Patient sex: M
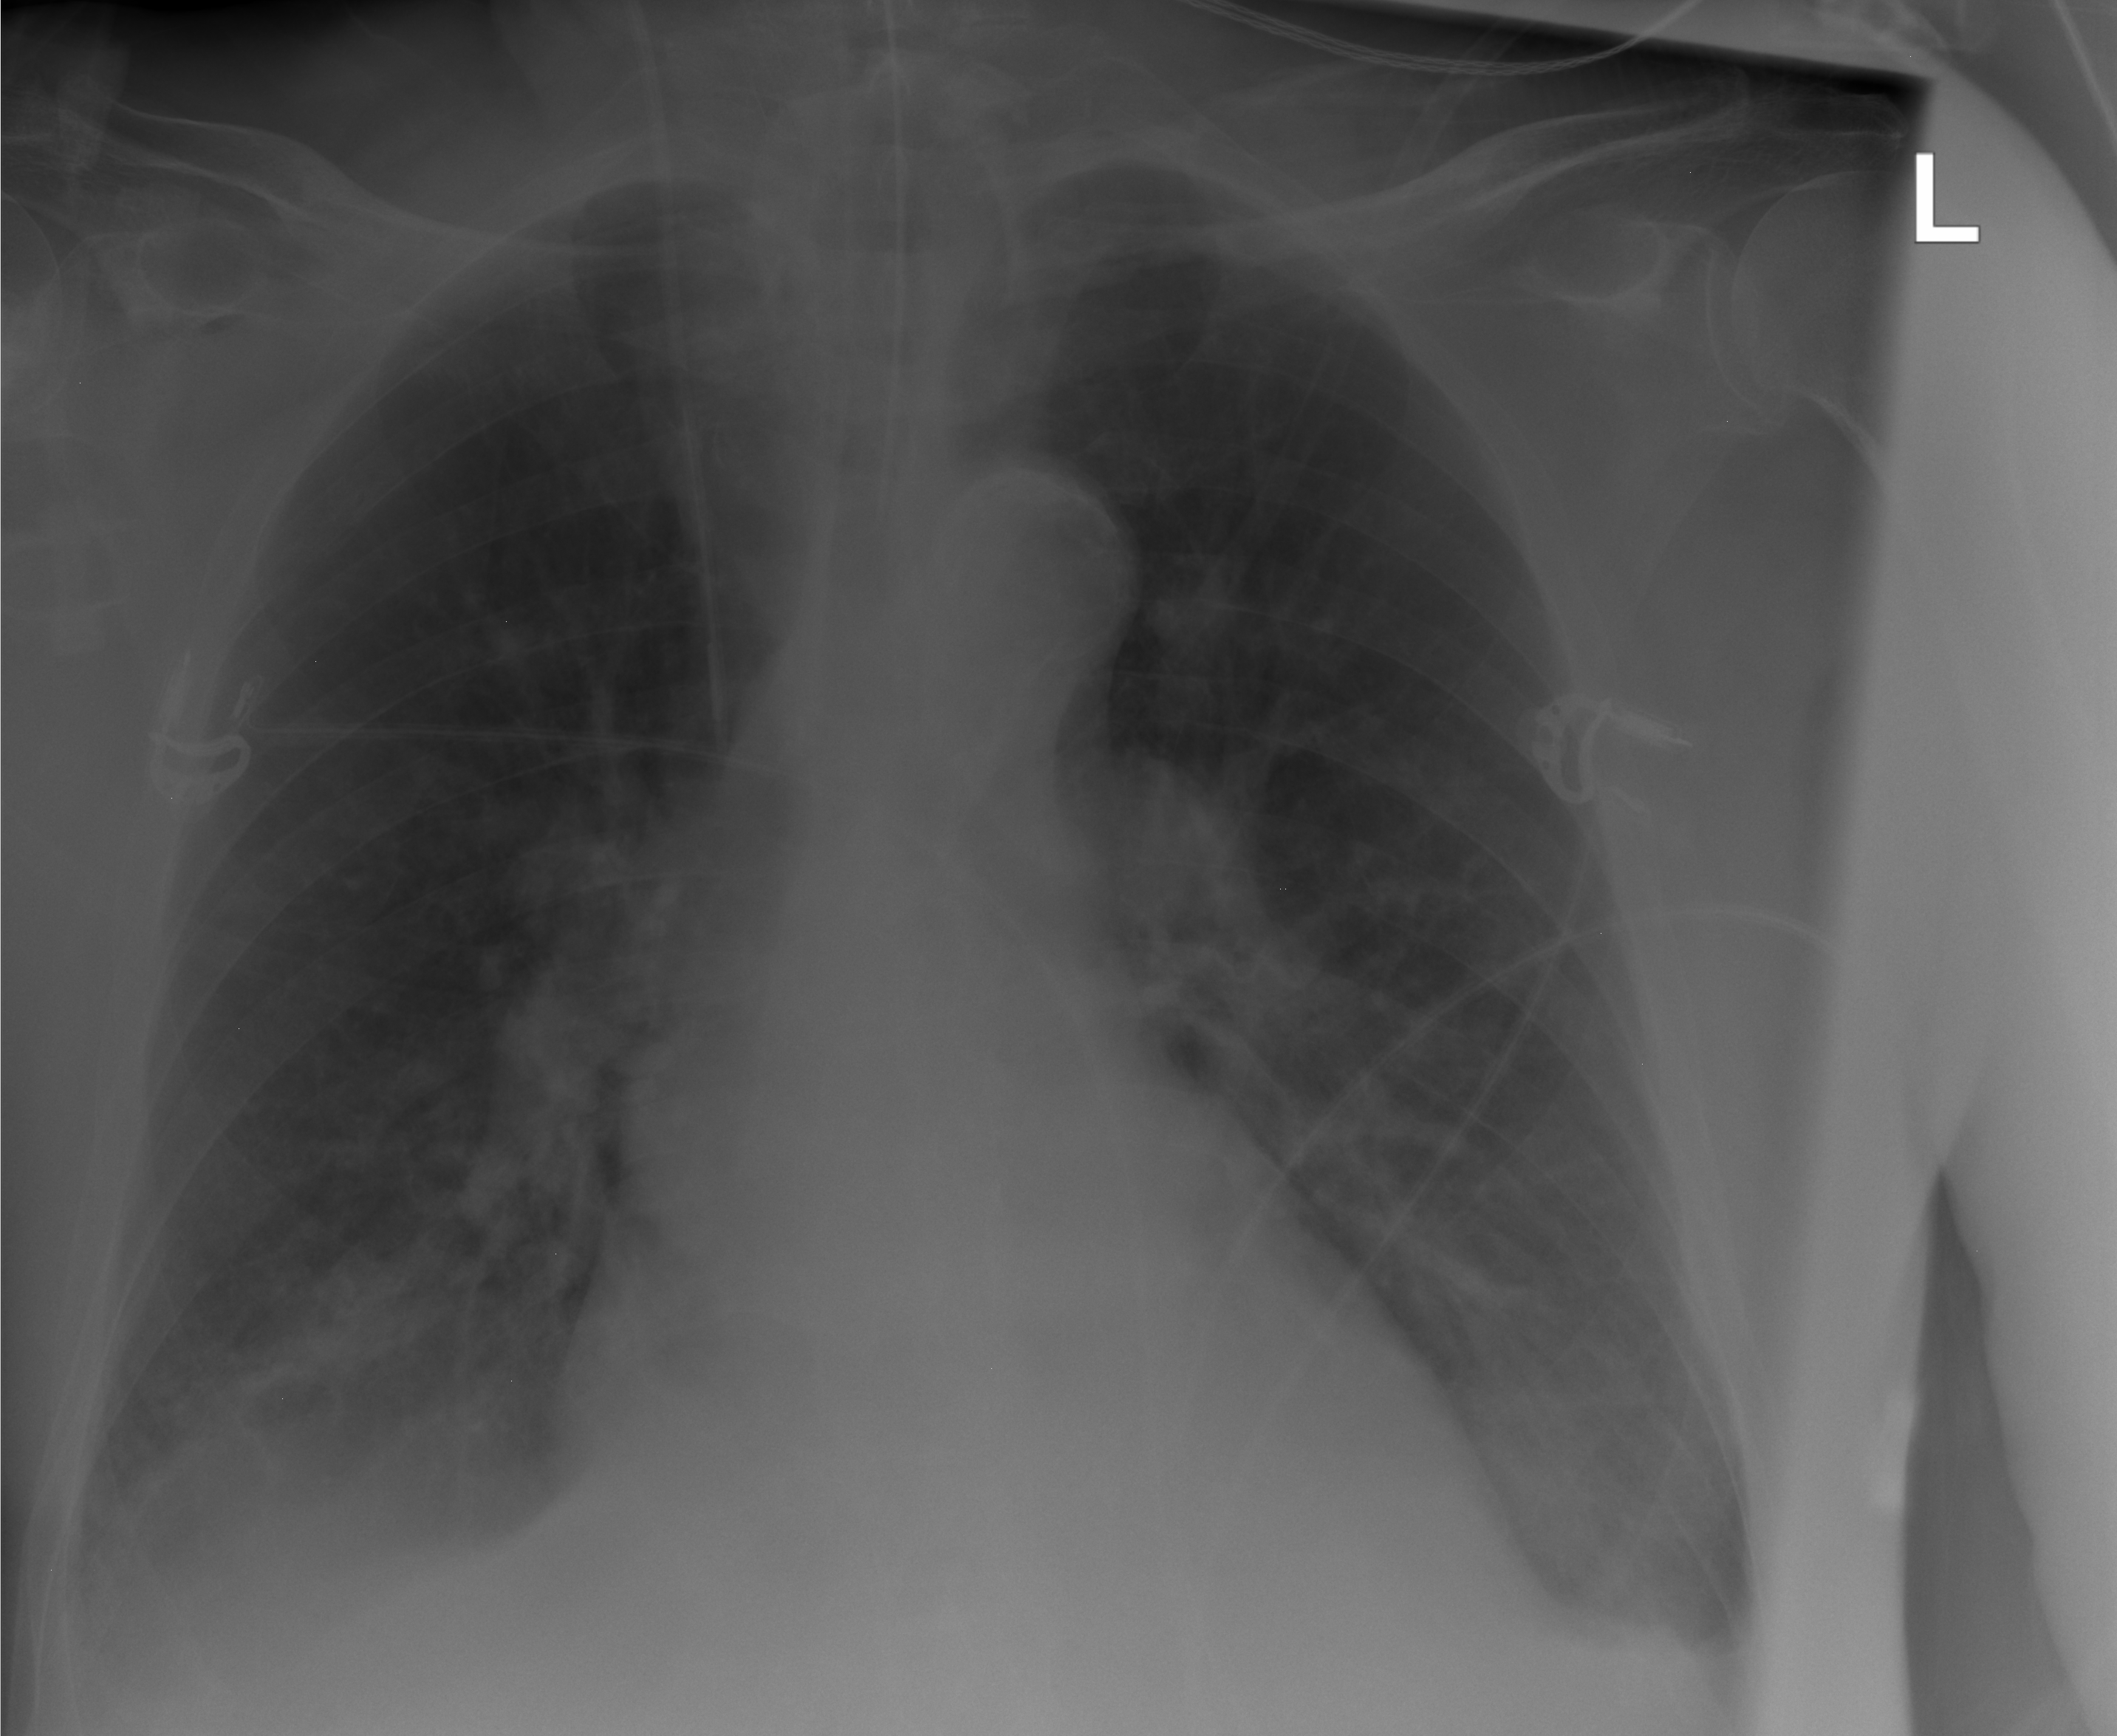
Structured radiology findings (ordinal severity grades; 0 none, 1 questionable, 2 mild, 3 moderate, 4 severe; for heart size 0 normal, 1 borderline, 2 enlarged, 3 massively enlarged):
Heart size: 0
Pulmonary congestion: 0
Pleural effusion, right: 2
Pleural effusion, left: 2
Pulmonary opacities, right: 0
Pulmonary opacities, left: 0
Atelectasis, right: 2
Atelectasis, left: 2